Interaction volume radius: 5 \u00c5
Interaction volume height: 15 \u00c5
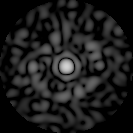
Disorder parameter: 0.846